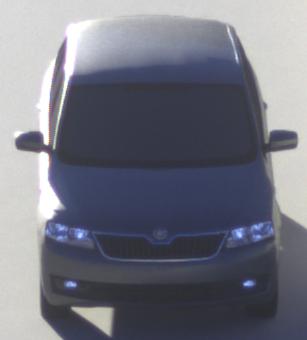
Make: Skoda
Model: Rapid Spaceback 1.2 TSI
Detailed model: Rapid Spaceback
Model produced from: 2013/10
Model produced until: 2015/04
Doors: 5
Color: gray
Road condition: dry road
Daytime: sunrise or sunset
Contrast: high contrast